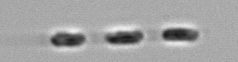
Label: Skeletonema